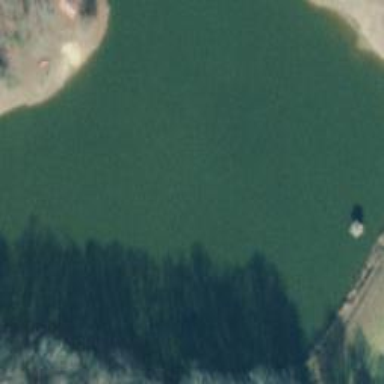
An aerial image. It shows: Reservoir.